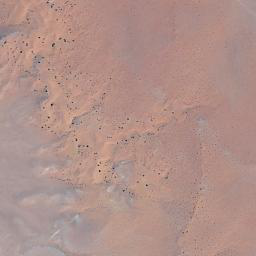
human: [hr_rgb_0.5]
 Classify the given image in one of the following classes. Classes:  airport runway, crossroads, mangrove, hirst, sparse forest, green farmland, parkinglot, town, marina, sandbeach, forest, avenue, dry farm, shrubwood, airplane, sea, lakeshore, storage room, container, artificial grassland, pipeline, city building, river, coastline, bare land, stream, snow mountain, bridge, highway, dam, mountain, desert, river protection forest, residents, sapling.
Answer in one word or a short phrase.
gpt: desert